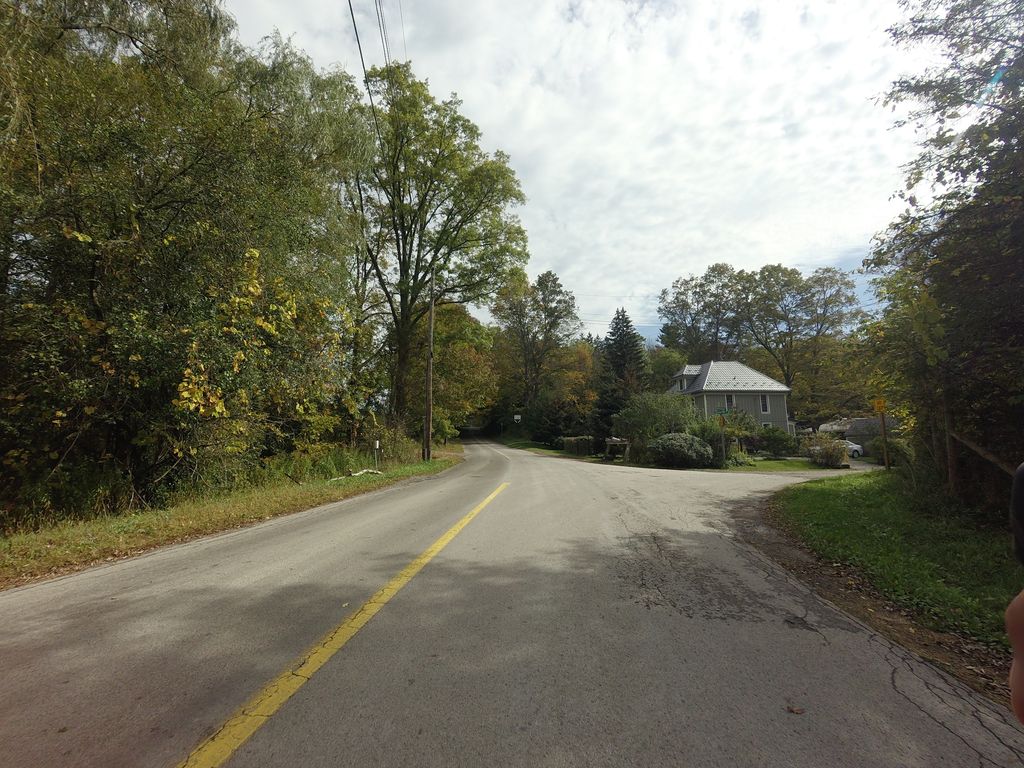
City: hamilton